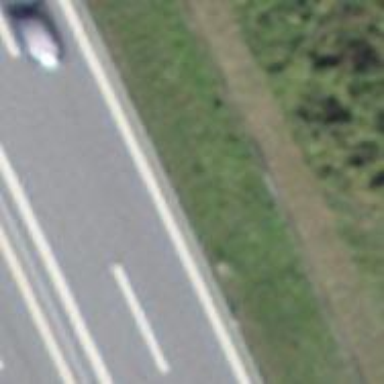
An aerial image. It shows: Asphalt trunk highway designated as motorroad.